Question: I'm trying to generate checksum for paytm integration in my app.
So, i downloaded <URL> the github repository.
Then on my server side, I created a folder name "paytm_mobile" in which the uploaded structure looks like below.

Then I updated the file "paytm_config" inside "paytm" folder with my details
'''
module.exports = {
paytm_config: {
MID: 'V******************3',
WEBSITE: 'WEBSTAGING',
CHANNEL_ID: 'WAP',
INDUSTRY_TYPE_ID: 'Retail',
MERCHANT_KEY : '0Un**********y3R'
}
}
'''
Then, as per the steps provided in the above link which is
- - - -
I tried to call "yoursite/generate_checksum" as per step 3 on click of a button on my app like below.
'''
exports.generate_cheksum = function(){
console.log("generate_cheksum");
const httpModule = require("http");
httpModule.request({
url: "http://www.vis******ma.com/paytm_mobile/index.js",
method: "GET"
}).then((response) => {
console.log(response); //[object Object]
response.map(key=>console.log(key)); //not getting anything
}, (e) => {
console.log("----error");
console.log(e);
});
}
'''
But one thing I didn't get is how to call this "generate_checksum".
- -
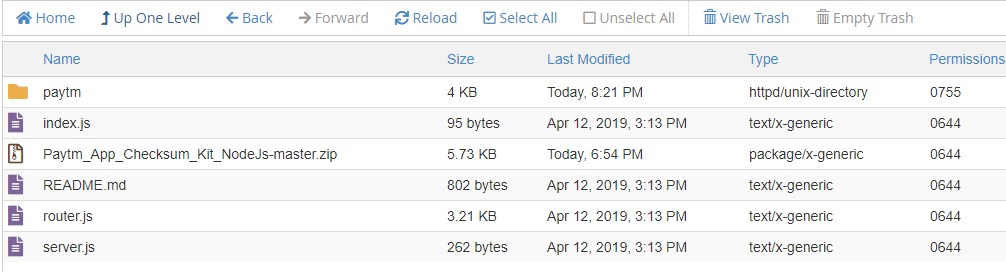
Answer: write this php file anywhere on server ex: generate_checksum.php
'''
<?php
require_once("encdec_paytm.php");
define("merchantMid", "V******************3");
// Key in your staging and production MID available in your dashboard
define("merchantKey", "0**************R");
// Key in your staging and production merchant key available in your dashboard
define("orderId", "order1");
define("channelId", "WEB");
define("custId", "cust123");
define("mobileNo", "<PHONE>");
define("email", "username@emailprovider.com");
define("txnAmount", "100.12");
define("website", "WEBSTAGING");
// This is the staging value. Production value is available in your dashboard
define("industryTypeId", "Retail");
// This is the staging value. Production value is available in your dashboard
define("callbackUrl", "https://<Merchant_Response_URL>");
$paytmParams = array();
$paytmParams["MID"] = merchantMid;
$paytmParams["ORDER_ID"] = orderId;
$paytmParams["CUST_ID"] = custId;
$paytmParams["MOBILE_NO"] = mobileNo;
$paytmParams["EMAIL"] = email;
$paytmParams["CHANNEL_ID"] = channelId;
$paytmParams["TXN_AMOUNT"] = txnAmount;
$paytmParams["WEBSITE"] = website;
$paytmParams["INDUSTRY_TYPE_ID"] = industryTypeId;
$paytmParams["CALLBACK_URL"] = callbackUrl;
$paytmChecksum = getChecksumFromArray($paytmParams, merchantKey);
$transactionURL = "https://securegw-stage.paytm.in/theia/processTransaction";
// $transactionURL = "https://securegw.paytm.in/theia/processTransaction"; // for production
echo $paytmChecksum;
?>
'''
add this file "require_once("encdec_paytm.php");" in same folder from this link
<URL>
passing required fields to php file is left to you. u need to give your mid and mkey there.